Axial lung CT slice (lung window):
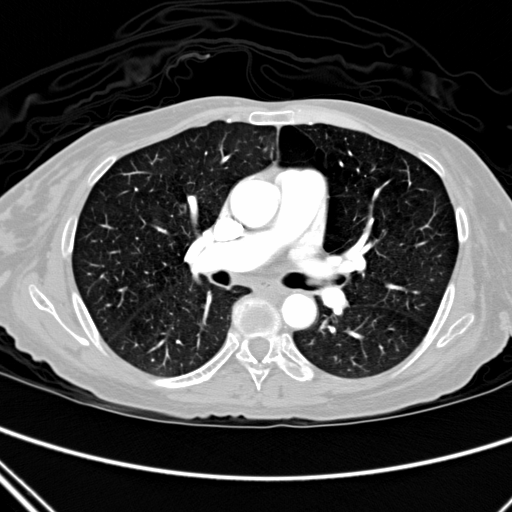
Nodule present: no